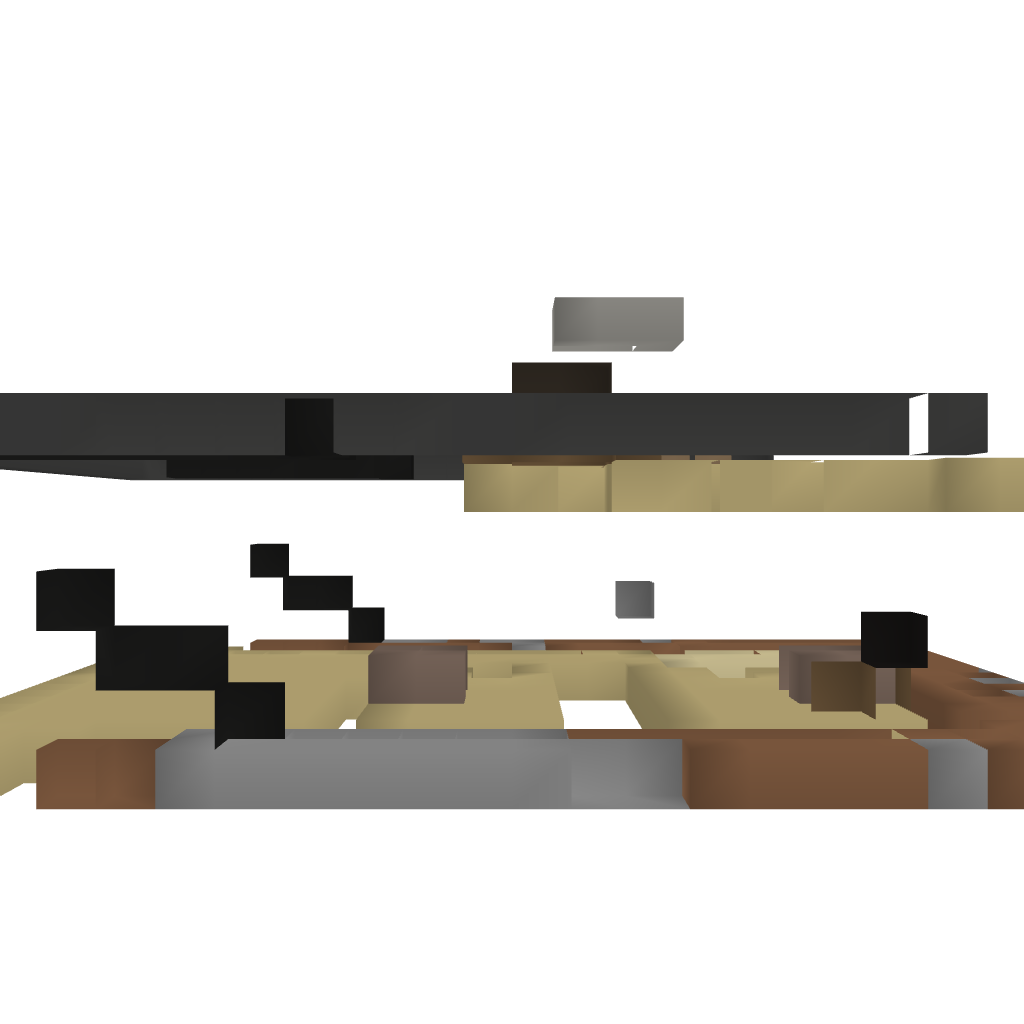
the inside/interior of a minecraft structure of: S-Shaped House - Furnished